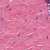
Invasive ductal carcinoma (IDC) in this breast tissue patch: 0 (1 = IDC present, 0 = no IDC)